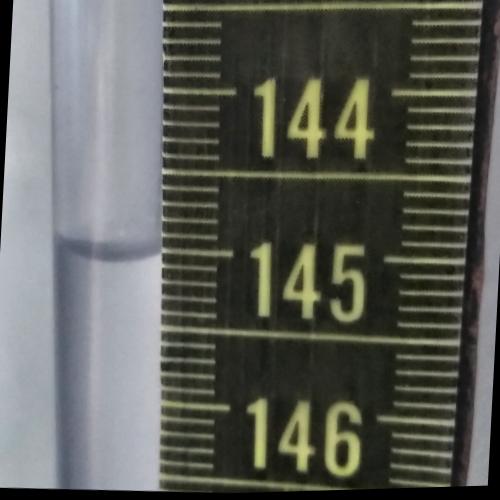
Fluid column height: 145.0 cm